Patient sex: F
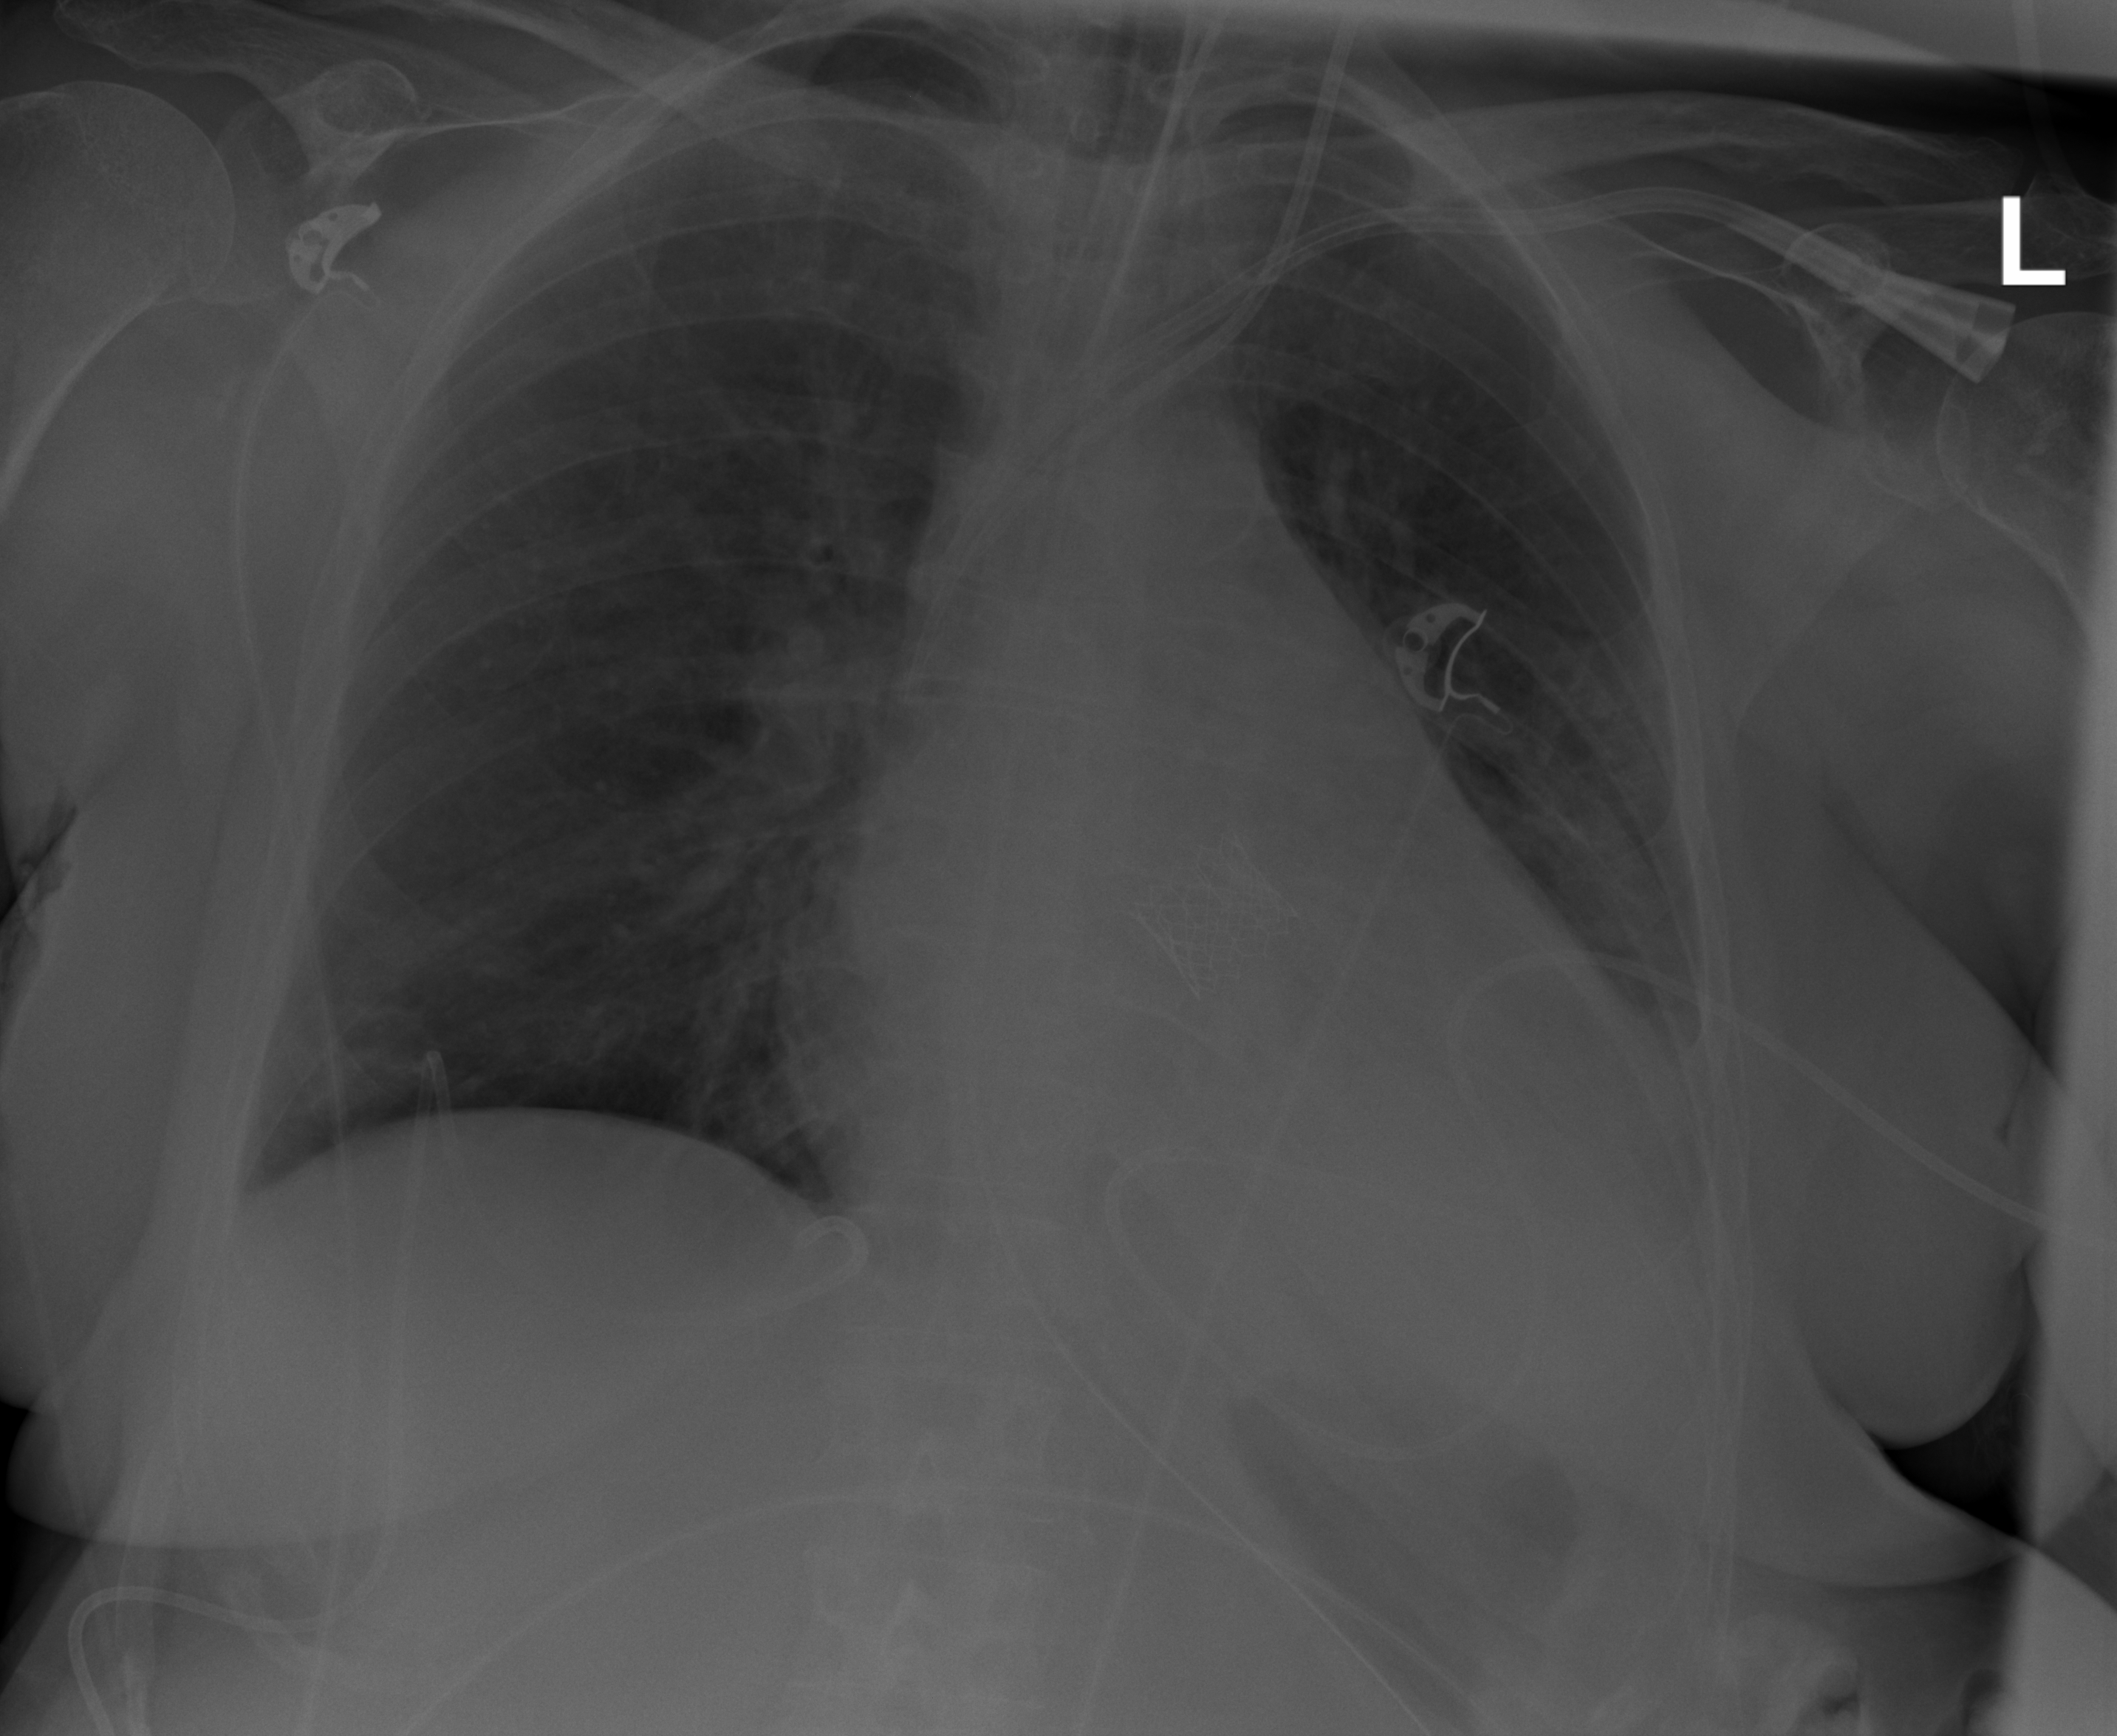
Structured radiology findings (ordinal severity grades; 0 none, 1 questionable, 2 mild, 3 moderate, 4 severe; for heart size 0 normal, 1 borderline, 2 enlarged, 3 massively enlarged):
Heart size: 2
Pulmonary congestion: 0
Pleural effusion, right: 0
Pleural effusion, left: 2
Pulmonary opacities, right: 0
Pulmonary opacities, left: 2
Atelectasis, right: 0
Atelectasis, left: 2